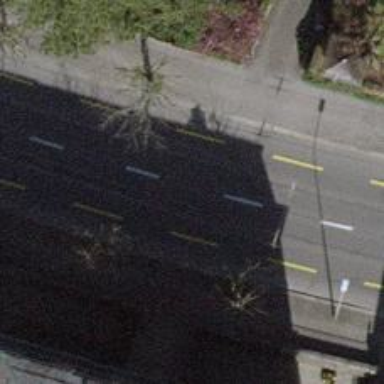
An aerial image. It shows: Primary highway with asphalt surface. It has sidewalks on both sides and designated cycle lane. Trolley wires are present along the road.